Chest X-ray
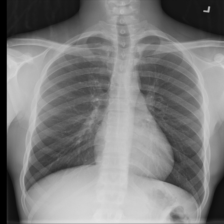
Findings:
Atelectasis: negative
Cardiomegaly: negative
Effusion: negative
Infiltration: negative
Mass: negative
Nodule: negative
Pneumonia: negative
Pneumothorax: negative
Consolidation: negative
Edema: negative
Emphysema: negative
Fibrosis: negative
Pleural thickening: negative
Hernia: negative